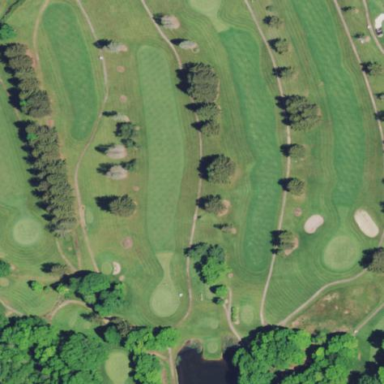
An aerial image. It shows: Golf course surrounded by greenery.